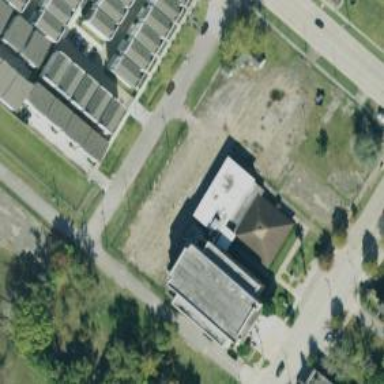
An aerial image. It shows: Building serving as place of worship.